Aerial crown-view tile of a tropical tree (Barro Colorado Island, Panama), acquired 20241112:
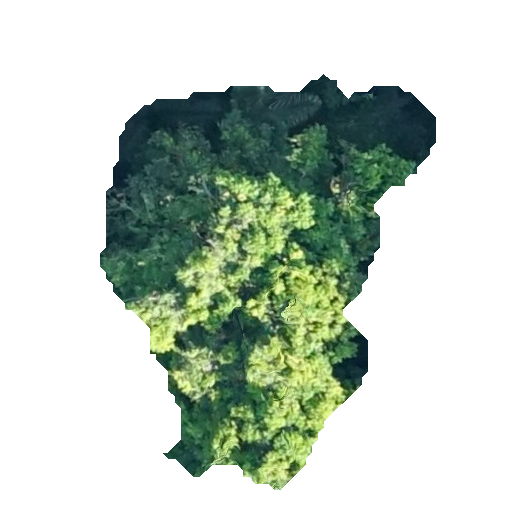
Species: Protium stevensonii
GBIF accepted scientific name: Tetragastris panamensis
Crown area: 137.881 m²